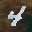
Label: 4